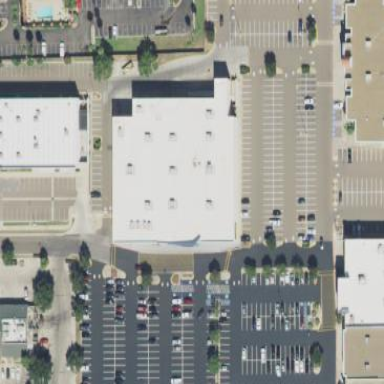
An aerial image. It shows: Retail building.